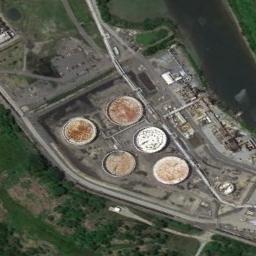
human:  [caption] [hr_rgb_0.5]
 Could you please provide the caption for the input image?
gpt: There are many neatly arranged storage tanks and many pipelines in the factory, And there is a lawn next to the factory .

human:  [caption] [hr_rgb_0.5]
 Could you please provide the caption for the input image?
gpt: The grass is beside the storage tanks .

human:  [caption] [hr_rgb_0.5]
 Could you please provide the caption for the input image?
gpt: There are some storage tanks on the bare land next to the water .

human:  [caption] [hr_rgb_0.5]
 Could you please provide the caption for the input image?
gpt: There are two rows of storage tanks on each open lot .

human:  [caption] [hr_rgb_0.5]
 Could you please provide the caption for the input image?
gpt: There are several storage tanks beside a green meadow .